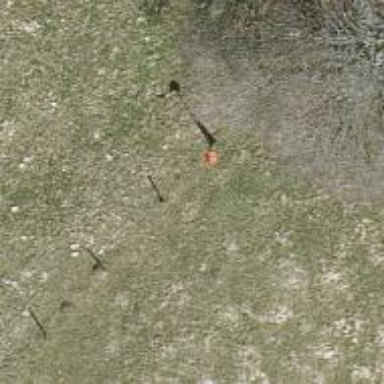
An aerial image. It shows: Pole supporting roof covering pipeline marker.